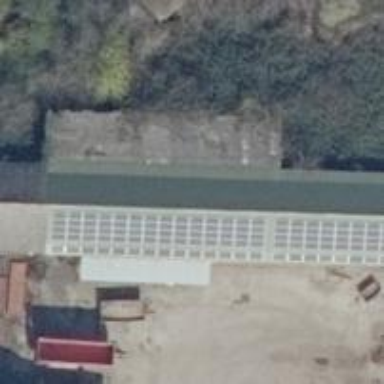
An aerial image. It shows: Small solar photovoltaic panel generator is producing electricity.